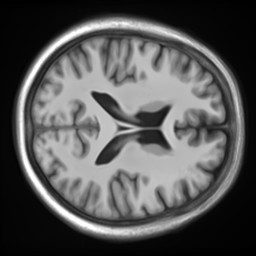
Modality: T1w
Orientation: axial